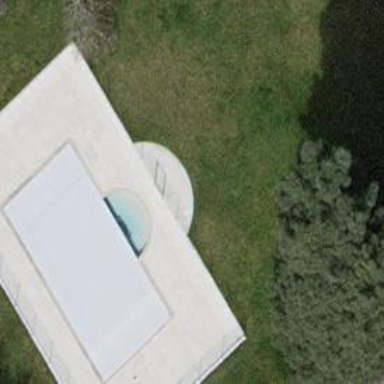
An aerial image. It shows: Swimming pool located in leisure land.